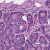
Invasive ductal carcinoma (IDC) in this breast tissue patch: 1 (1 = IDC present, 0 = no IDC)